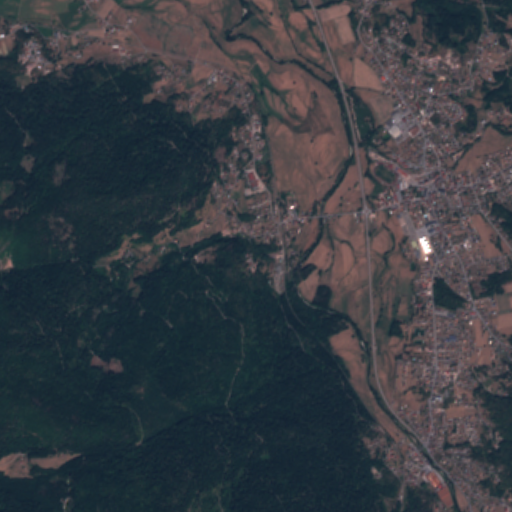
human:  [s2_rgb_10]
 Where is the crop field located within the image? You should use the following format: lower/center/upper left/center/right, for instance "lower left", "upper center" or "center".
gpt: The crop field is located in the upper right of the image.
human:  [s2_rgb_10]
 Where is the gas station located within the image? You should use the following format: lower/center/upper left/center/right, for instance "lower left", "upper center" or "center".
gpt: The gas station is located in the upper right of the image.
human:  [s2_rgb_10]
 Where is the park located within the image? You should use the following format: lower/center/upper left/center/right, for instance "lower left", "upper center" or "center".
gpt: The park is located in the upper right of the image.
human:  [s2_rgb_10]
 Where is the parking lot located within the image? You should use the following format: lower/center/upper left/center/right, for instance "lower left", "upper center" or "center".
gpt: The parking lot is located in the right of the image.
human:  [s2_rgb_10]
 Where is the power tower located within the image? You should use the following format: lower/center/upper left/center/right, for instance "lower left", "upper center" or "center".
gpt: The power tower is located in the lower right of the image.
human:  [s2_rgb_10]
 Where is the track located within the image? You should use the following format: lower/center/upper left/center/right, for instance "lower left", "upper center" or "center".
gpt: The track is located in the upper right of the image.
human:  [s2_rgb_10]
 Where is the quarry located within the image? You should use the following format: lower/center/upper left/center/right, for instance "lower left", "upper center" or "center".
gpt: There is no quarry in the image.